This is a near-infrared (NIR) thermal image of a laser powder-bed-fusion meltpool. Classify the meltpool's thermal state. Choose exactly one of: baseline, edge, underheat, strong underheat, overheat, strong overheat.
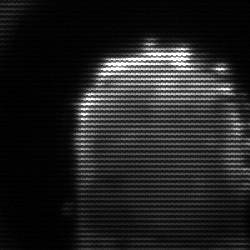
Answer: baseline